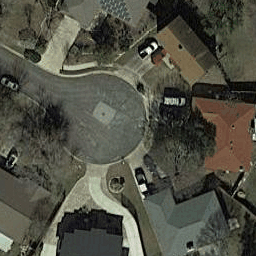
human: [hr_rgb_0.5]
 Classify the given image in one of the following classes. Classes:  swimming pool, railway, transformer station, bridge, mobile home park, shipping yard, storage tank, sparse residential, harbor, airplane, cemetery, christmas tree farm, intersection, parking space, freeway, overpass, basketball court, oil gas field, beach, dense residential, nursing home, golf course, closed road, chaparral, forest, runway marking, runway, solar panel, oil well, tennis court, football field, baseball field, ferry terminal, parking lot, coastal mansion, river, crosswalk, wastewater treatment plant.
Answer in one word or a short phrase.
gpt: closed road